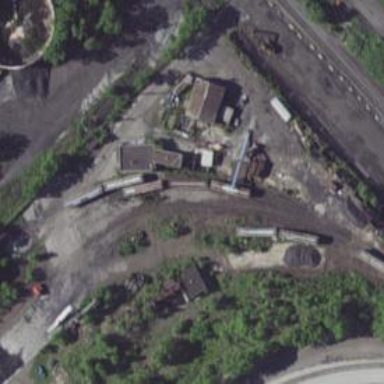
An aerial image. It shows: Disused railway spur service.